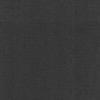
Label: dusty